Question: I have some php generated magento top-links with a screenshot below:

My goal is to separate the "Log In" link and have it floated to the left of the same row.
I am hoping for an efficient way to select the last generated list item element and apply some CSS to it.
The code is below:
'''
<ul class="links pull-right"<?php if($this->getName()): ?> id="<?php echo $this->getName() ?>"<?php endif;?>>
<?php foreach($_links as $_link): ?>
<?php if ($_link instanceof Mage_Core_Block_Abstract):?>
<?php echo $_link->toHtml() ?>
<?php else: ?>
<li<?php if($_link->getIsFirst()||$_link->getIsLast()): ?> class="<?php if($_link->getIsFirst()): ?>first<?php endif; ?><?php if($_link->getIsLast()): ?> last<?php endif; ?>"<?php endif; ?> <?php echo $_link->getLiParams() ?>><?php echo $_link->getBeforeText() ?><a href="<?php echo $_link->getUrl() ?>" title="<?php echo $_link->getTitle() ?>" <?php echo $_link->getAParams() ?>><?php echo $_link->getLabel() ?></a><?php echo $_link->getAfterText() ?></li>
<?php endif;?>
<?php if (! $_link->getIsLast()):?>|<?php endif;?>
<?php endforeach; ?>
</ul>
'''
Any ideas would be greatly appreciated!
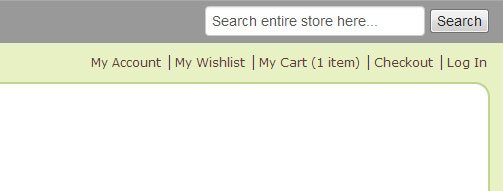
Answer: CSS offers a way to style the last-child of a collection, no tinkering with PHP required.
<URL>
'''
ul.links.pull-right :last-child {
margin-left: 2em;
}
'''